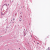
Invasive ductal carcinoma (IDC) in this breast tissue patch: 0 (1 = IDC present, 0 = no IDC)